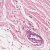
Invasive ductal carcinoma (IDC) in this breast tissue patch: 0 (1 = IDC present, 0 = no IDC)